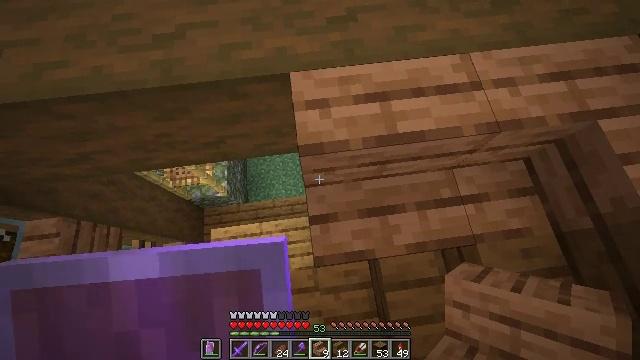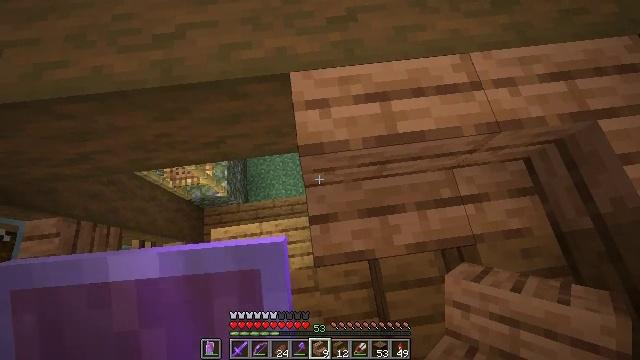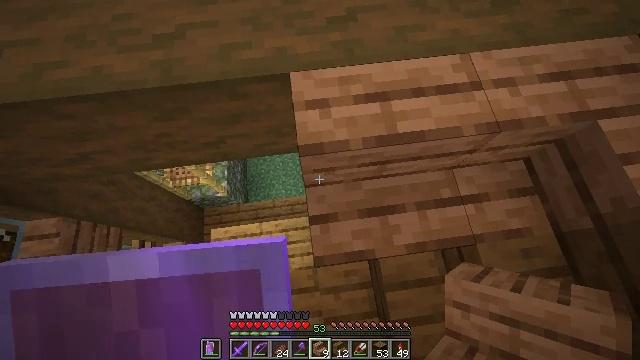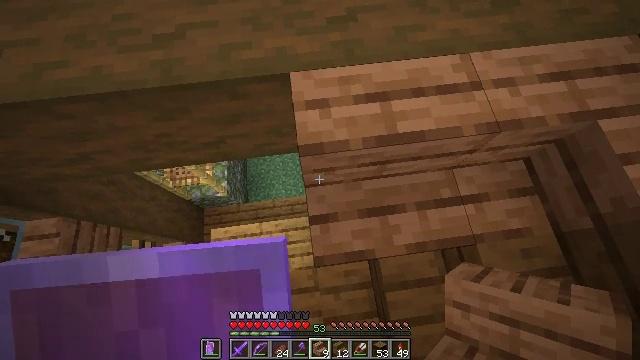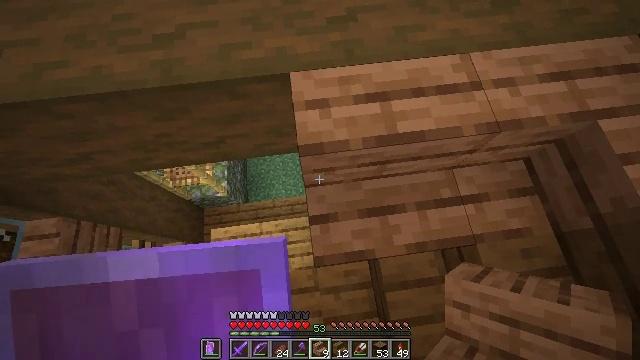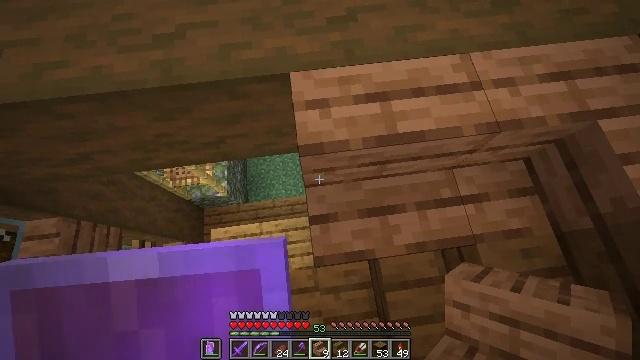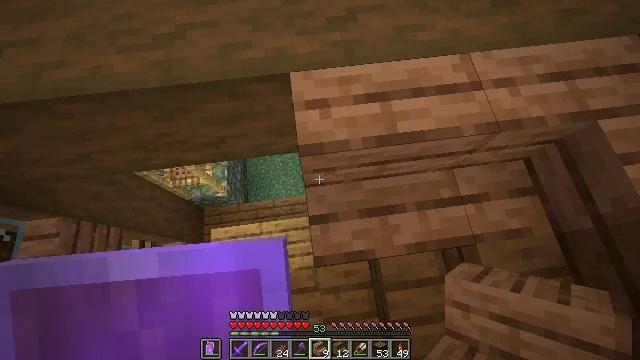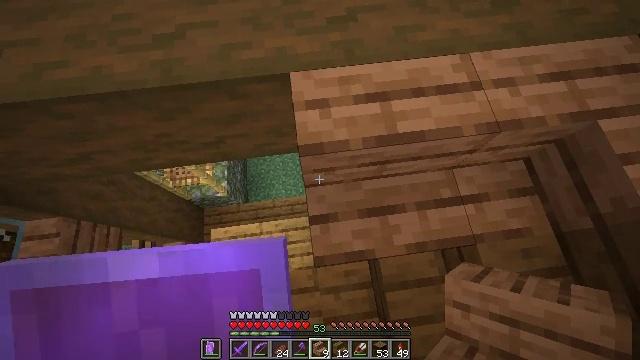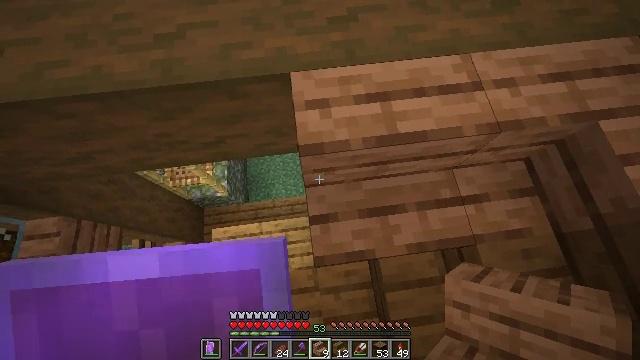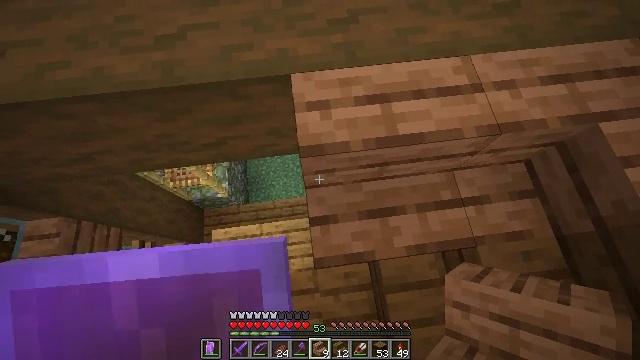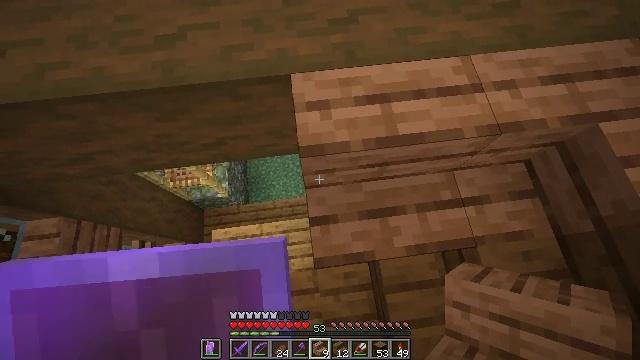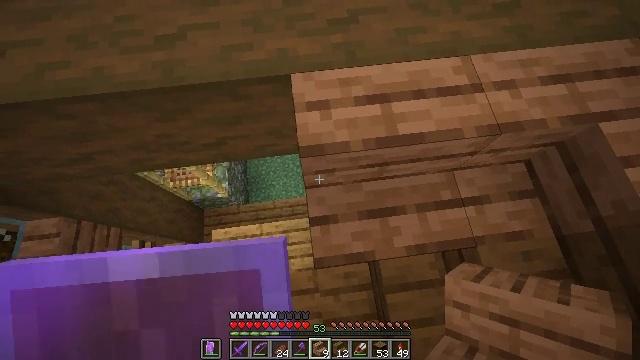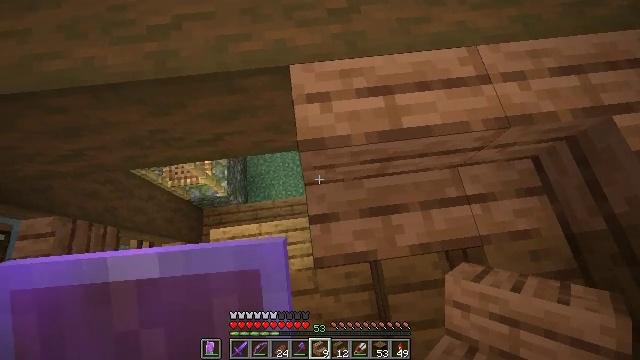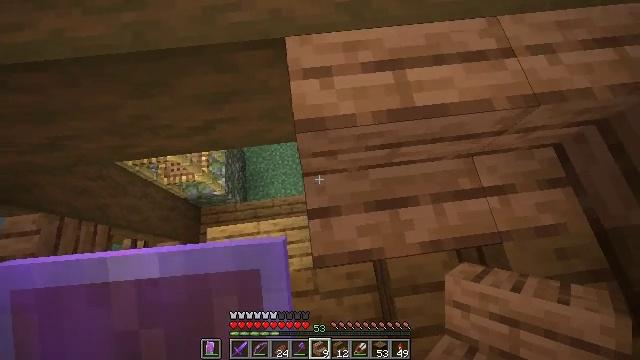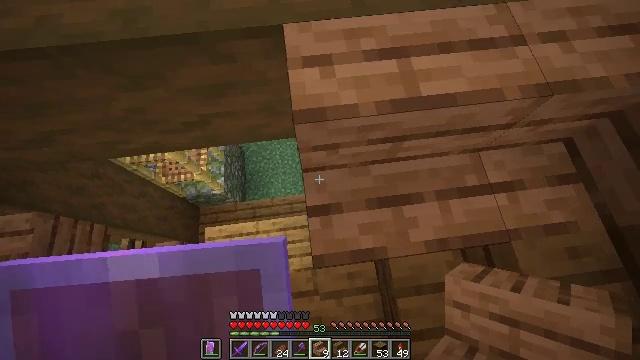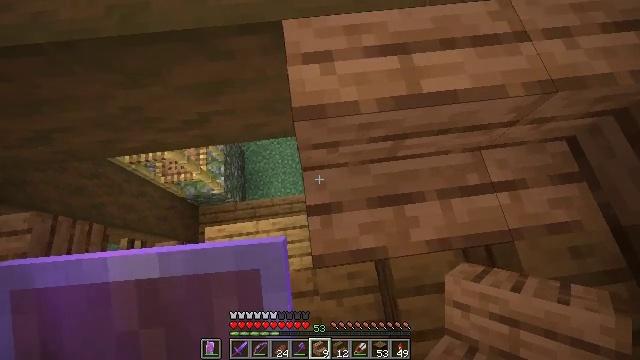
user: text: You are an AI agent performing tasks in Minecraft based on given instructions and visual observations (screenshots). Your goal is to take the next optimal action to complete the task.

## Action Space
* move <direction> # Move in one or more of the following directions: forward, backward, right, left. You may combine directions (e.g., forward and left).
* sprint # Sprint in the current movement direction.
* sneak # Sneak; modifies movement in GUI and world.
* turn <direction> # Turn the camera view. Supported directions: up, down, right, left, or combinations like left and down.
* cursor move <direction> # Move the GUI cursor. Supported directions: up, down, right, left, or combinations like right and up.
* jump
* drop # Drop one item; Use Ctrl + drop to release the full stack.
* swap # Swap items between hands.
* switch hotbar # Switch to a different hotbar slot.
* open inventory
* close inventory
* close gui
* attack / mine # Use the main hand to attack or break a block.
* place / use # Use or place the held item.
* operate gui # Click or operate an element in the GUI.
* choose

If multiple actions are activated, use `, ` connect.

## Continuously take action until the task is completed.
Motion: motion action
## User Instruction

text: Remove jungle stairs from their place.
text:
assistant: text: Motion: no_op
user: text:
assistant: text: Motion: no_op
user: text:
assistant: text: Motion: no_op
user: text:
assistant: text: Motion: no_op
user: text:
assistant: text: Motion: no_op
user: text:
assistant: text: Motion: no_op
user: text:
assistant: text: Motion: no_op
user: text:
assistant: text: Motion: no_op
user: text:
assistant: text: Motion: no_op
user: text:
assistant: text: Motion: no_op
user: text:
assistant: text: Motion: sneak
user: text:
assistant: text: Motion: sneak
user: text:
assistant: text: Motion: sneak
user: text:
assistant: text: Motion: sneak
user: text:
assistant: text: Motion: sneak
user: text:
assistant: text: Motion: sneak
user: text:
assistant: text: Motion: sneak
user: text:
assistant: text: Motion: sneak
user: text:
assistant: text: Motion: sneak
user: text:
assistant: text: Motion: sneak
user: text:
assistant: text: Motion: sneak
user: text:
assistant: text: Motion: sneak
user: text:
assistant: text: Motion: sneak
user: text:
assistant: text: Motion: turn right and up
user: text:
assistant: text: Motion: turn right and up
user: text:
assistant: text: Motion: turn right and up
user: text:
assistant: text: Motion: turn right and up
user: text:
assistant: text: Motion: no_op
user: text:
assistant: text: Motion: no_op
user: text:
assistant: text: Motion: no_op